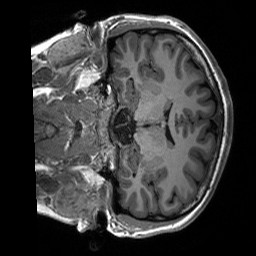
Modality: T1w
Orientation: coronal
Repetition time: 8 s
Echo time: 0.066 s